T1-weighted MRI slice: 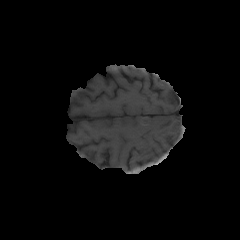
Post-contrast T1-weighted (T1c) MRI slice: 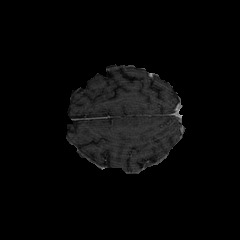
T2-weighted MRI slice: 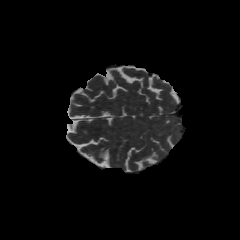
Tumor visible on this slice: no